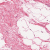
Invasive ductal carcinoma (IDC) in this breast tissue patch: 0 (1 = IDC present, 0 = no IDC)